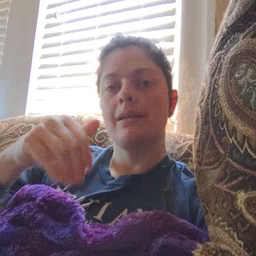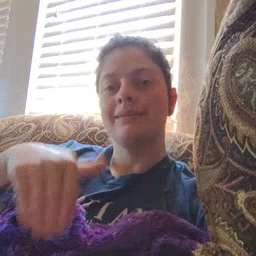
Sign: night